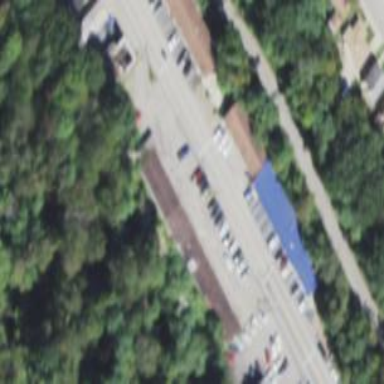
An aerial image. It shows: Commercial building.